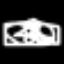
Label: angel